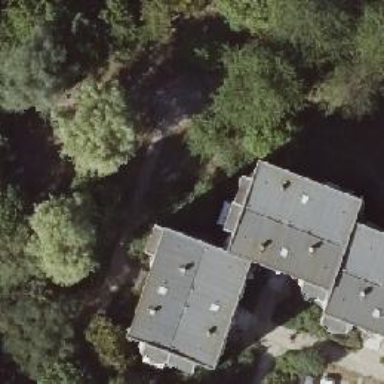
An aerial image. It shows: Flat-roofed apartment building.